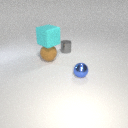
small gray metal cylinder behind large brown rubber sphere